Field crop: maize
Growth stage: 1
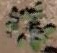
Species: chenopodium